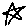
Label: star